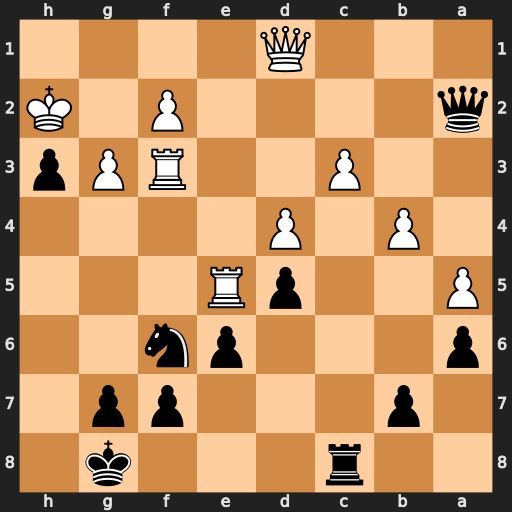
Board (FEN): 2r3k1/1p3pp1/p3pn2/P2pR3/1P1P4/2P2RPp/q4P1K/3Q4
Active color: b
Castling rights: -
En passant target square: -
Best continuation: Ng4+ Kxh3 Nxf2+ Rxf2 Qxf2